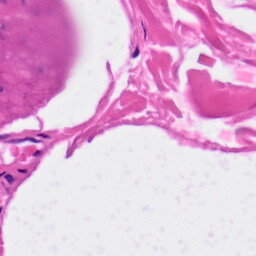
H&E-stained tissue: Skin